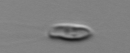
Label: Chrysochromulina